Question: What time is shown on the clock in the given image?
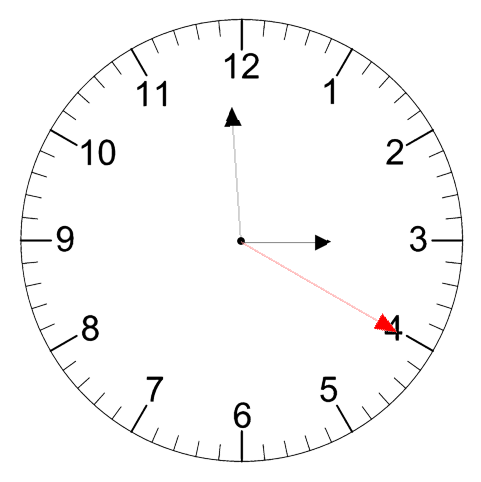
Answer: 02:59:20